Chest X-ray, PA view. Patient: 42 years old, sex M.
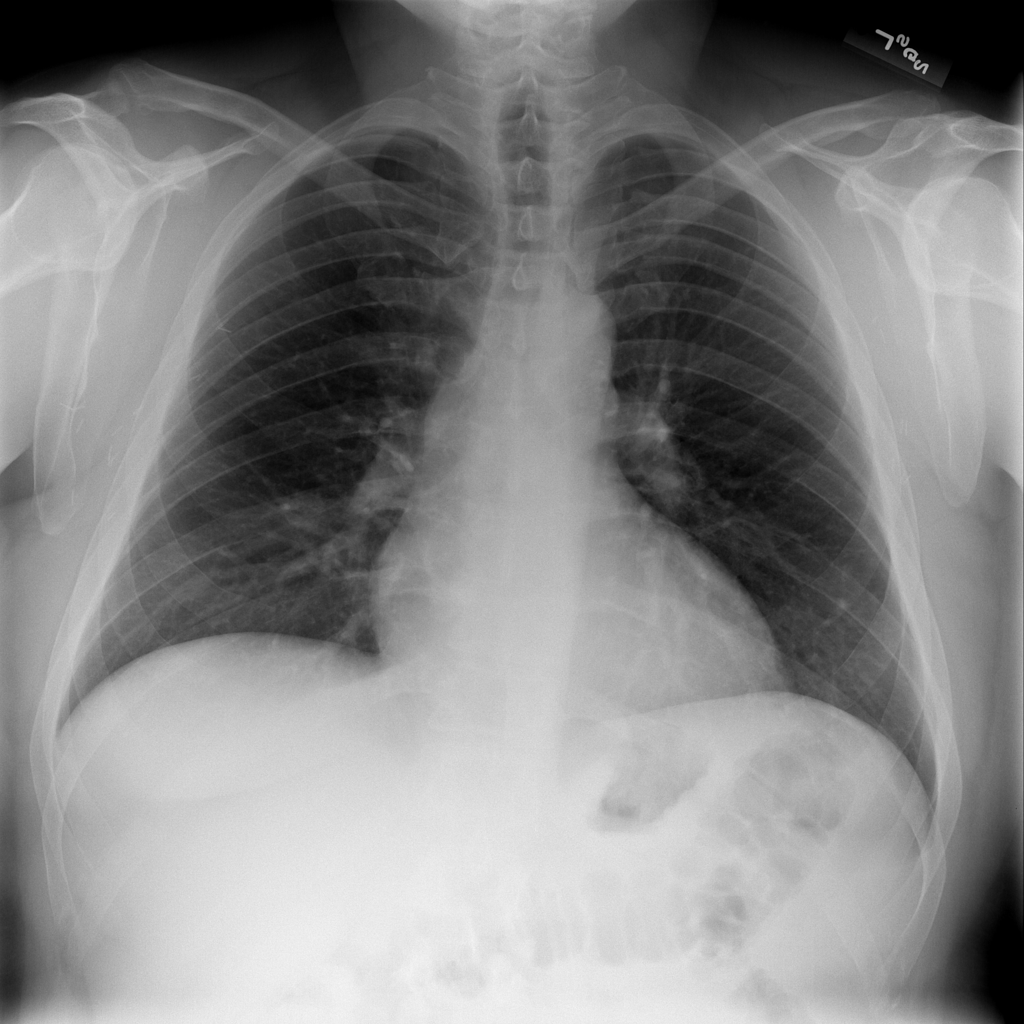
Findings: Nodule